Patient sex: M
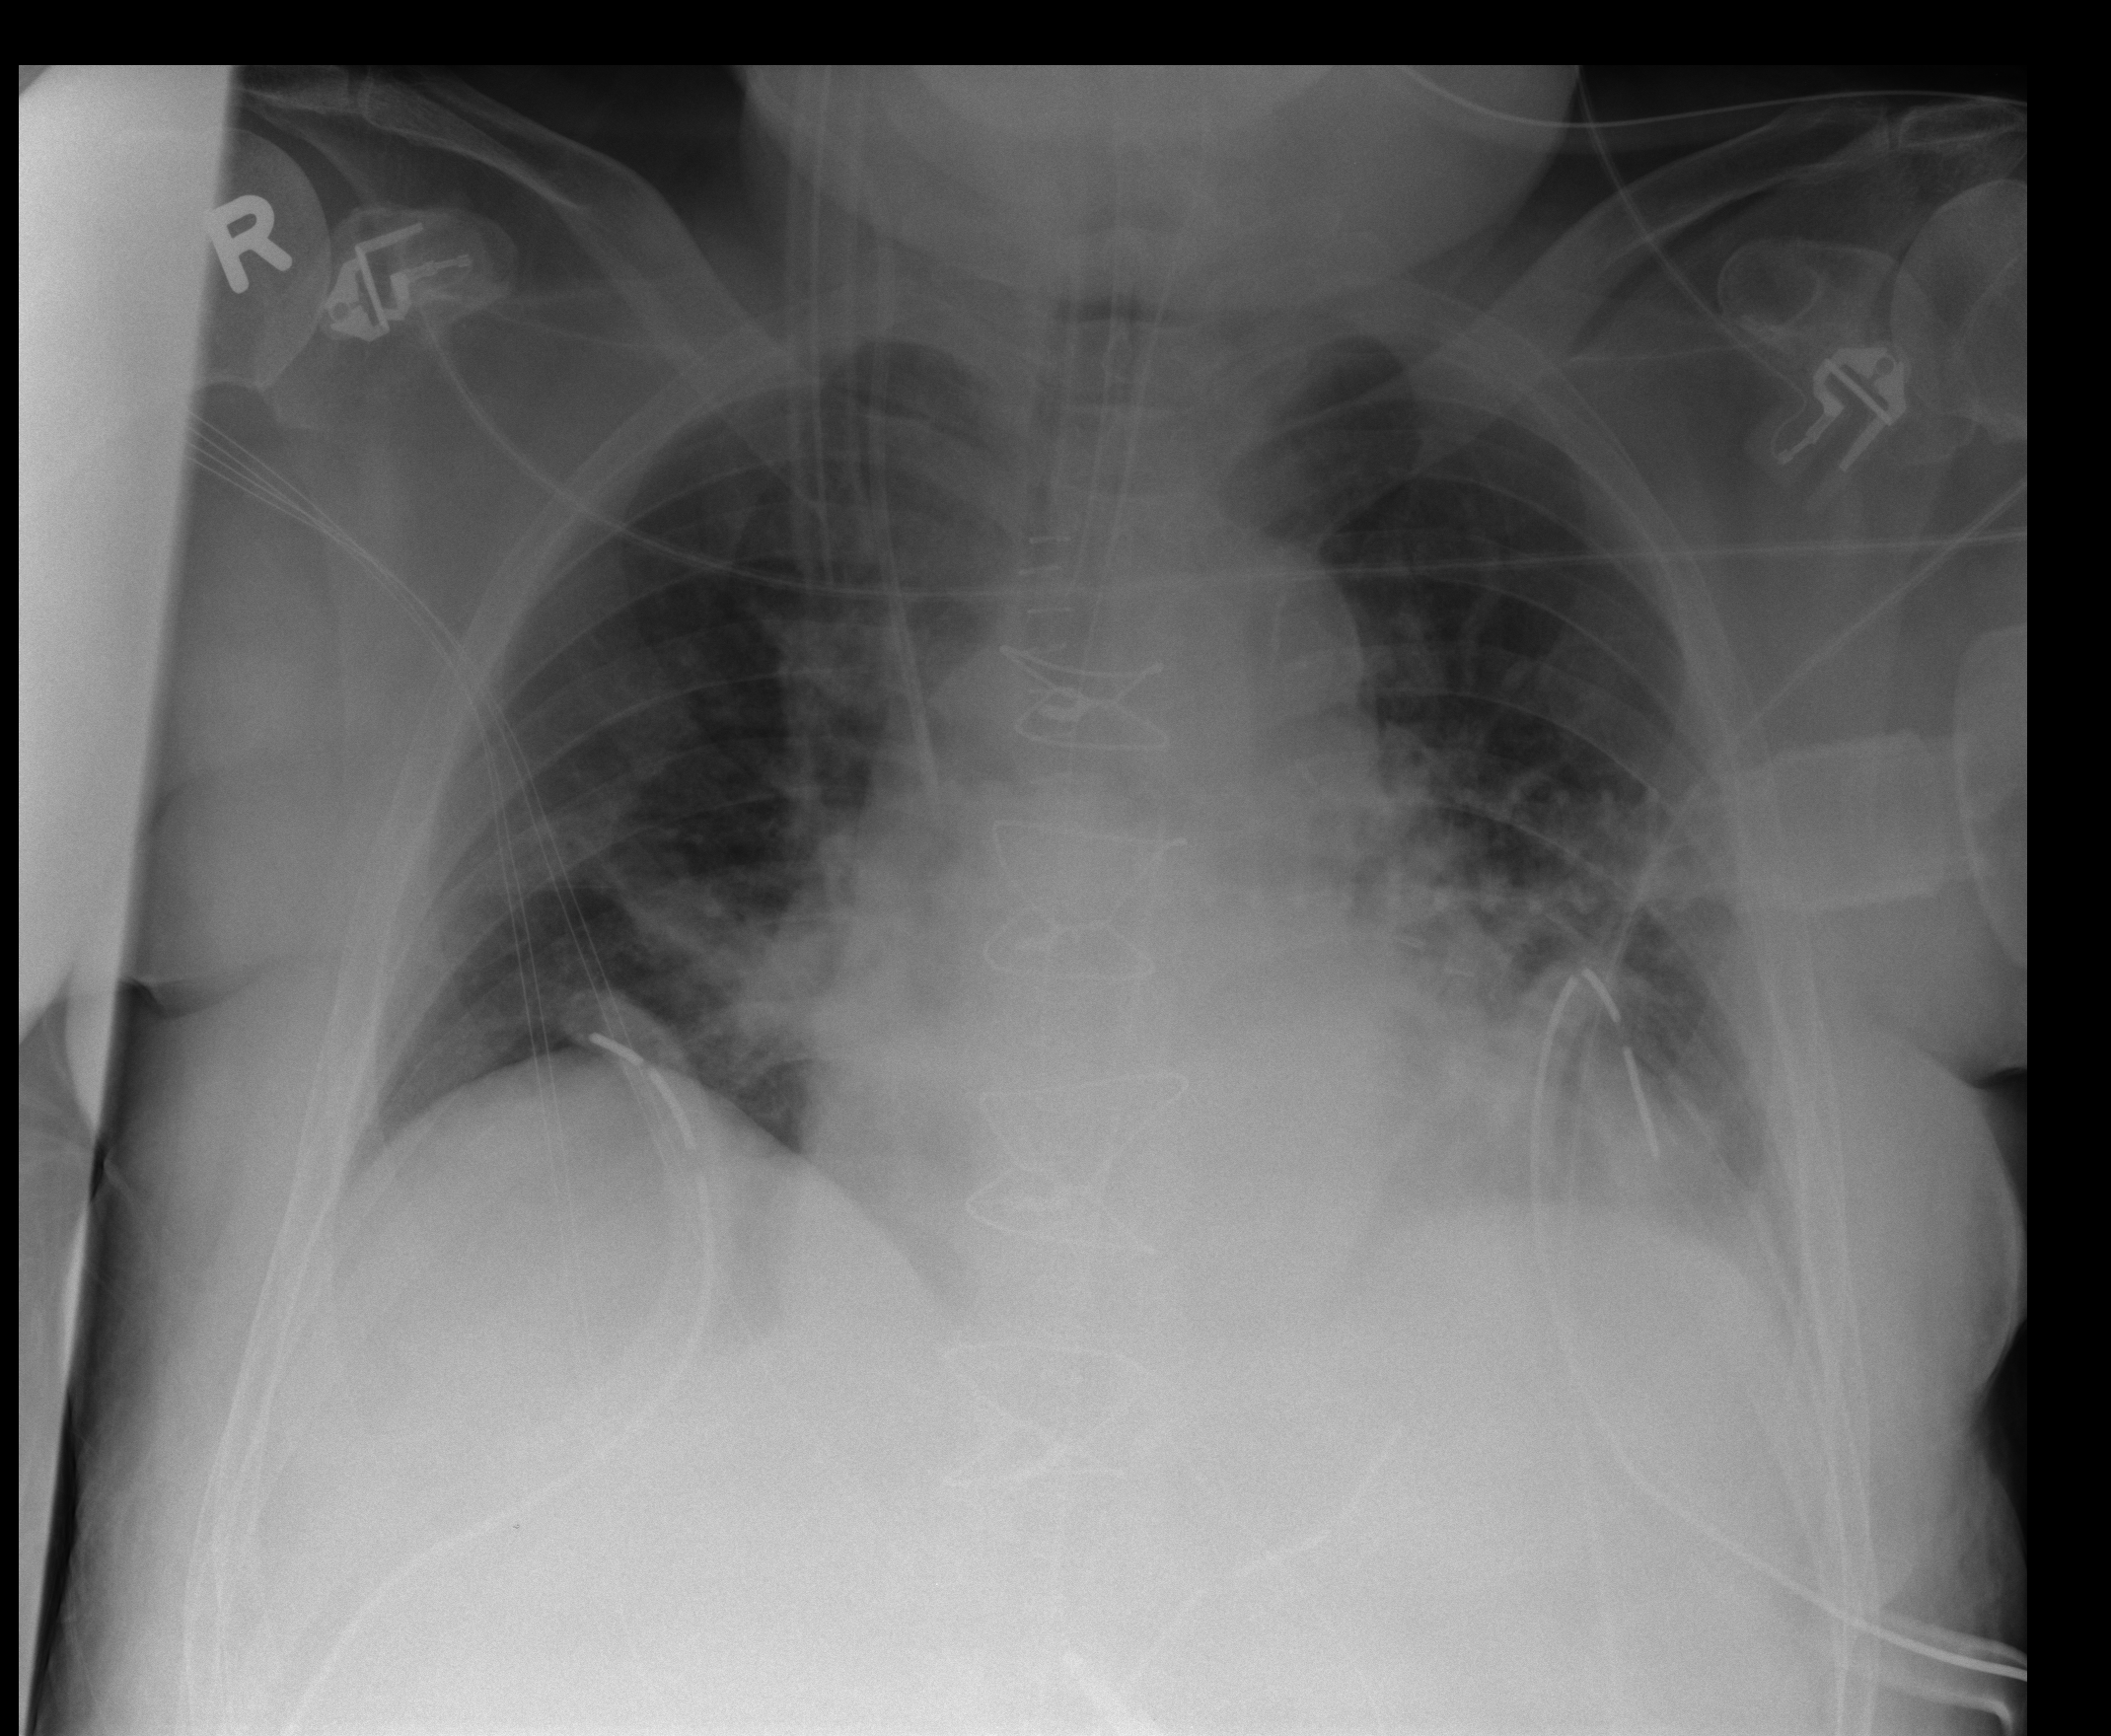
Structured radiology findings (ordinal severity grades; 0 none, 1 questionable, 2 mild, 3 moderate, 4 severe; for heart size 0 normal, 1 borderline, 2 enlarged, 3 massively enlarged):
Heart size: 1
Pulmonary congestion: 2
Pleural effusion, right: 0
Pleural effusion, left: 0
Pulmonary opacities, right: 0
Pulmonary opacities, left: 1
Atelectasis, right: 2
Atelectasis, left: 2